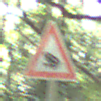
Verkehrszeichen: AmphibienwanderungRechts
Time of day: Midday
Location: Outdoor (Nature)
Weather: Clear
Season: NotSpecified
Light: Natural